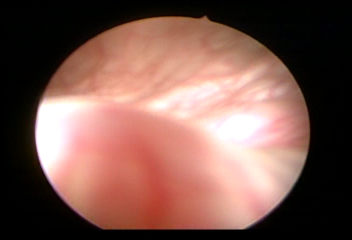
Modality: WLC
Class: Normal mucosa
Bladder cancer association: No